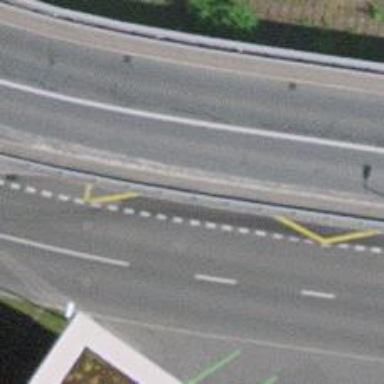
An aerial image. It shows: Asphalt road leading to bus stop. The bus stop has platform and shelter.